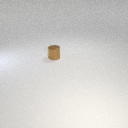
small brown metal cylinder